Field crop: maize
Growth stage: 2
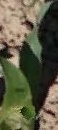
Species: maize